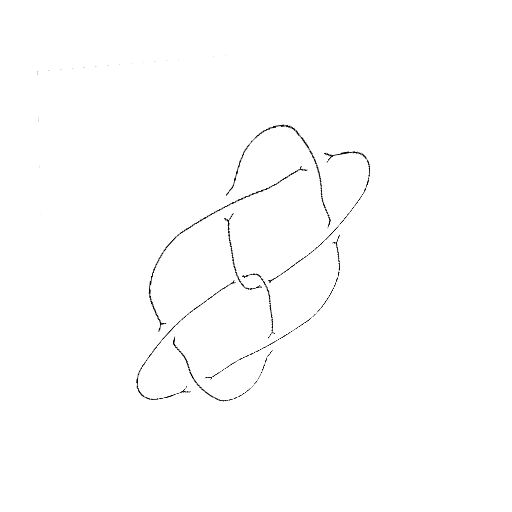
Crossing number: 8